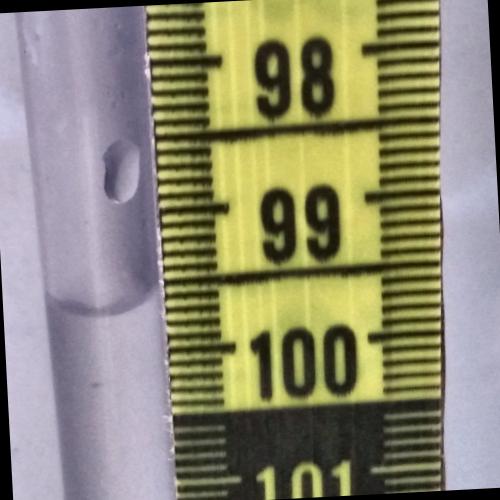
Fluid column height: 99.7 cm